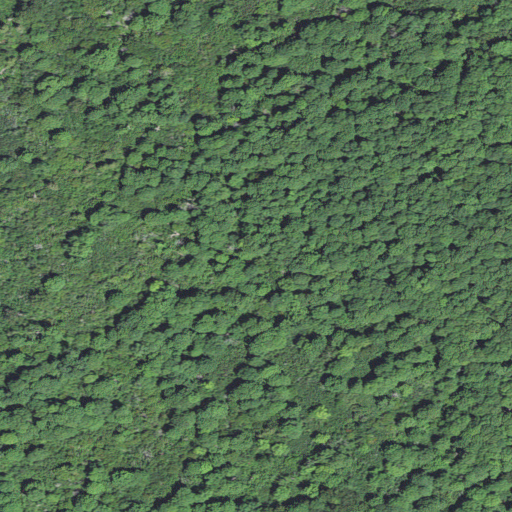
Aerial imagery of island in Michigan named Gull Island containing mixed forest, woody wetlands, deciduous forest, barren land, and open water